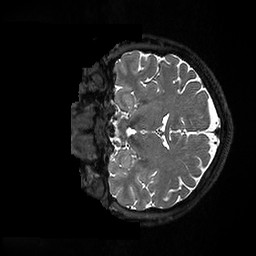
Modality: T2w
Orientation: coronal
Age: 52
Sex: female
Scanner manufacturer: ge
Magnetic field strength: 3 T
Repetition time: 3.202 s
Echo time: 0.0669 s